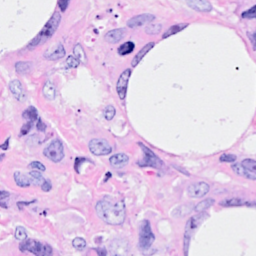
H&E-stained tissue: Breast